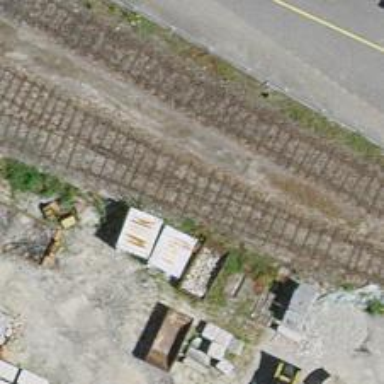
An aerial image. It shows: Railway switch.